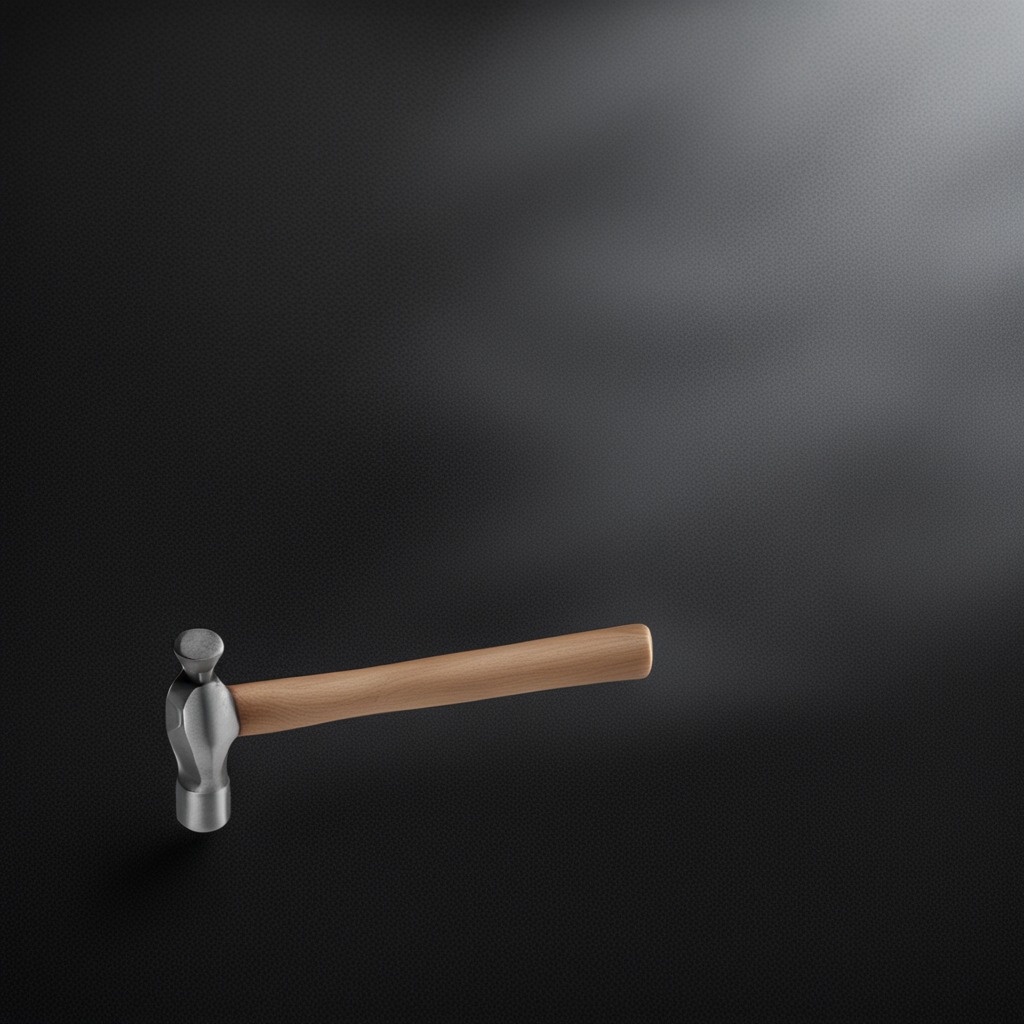
A hammer lies on a clean granite tabletop covered with a black rubber mat inside a workshop under bright overhead lighting crisp shadows high clarity worn but beneath the mat